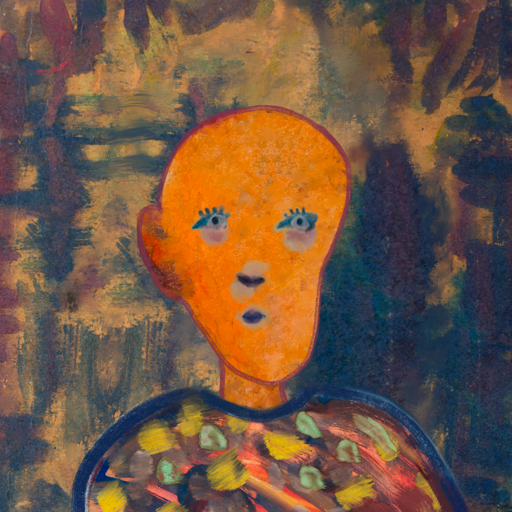
Background: InTheSun, Head And Neck Front: Hypocrite, Face Front: Hill_Girl, Bust: Mother_And_Son_Mother, Hair Front: Blank, Head Accessory: Blank, Second Necklace: Blank, Necklace: Blank, Baby: Blank